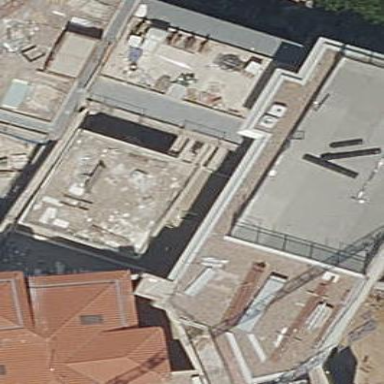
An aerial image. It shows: Dormitory building.